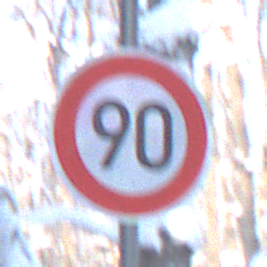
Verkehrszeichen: Geschwindigkeit90
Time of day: MorningAfternoon
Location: Outdoor (Nature)
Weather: Clear
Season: Winter
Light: Natural